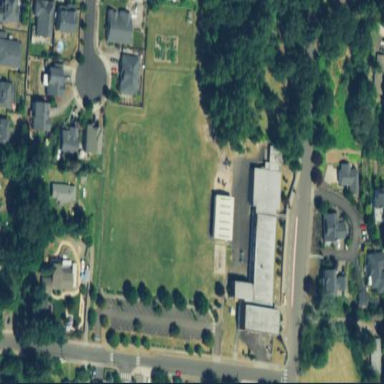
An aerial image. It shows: School.